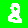
Digit: 8